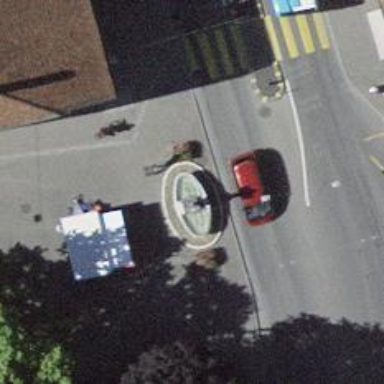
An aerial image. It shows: Drinking water amenity with drinking fountain.